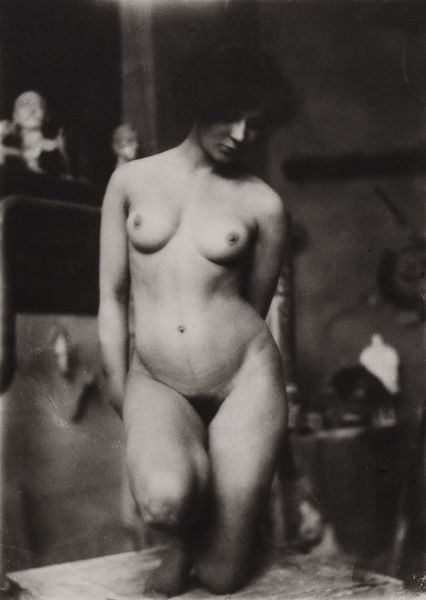
Titel: Aktstudie
Künstler: Heinrich Zille
Standort: Hamburg
Institution: Museum für Kunst und Gewerbe Hamburg
Schlagwörter: akt, frau, silber, gesten, portrait, figur, frauenakt, atelier, mimik, foto, fotografie, photographie, posen, photo, werkstatt, lichtbild, aktdarstellung, atelierfotografie, silbergelatine, studiofotografie, aktfotografie, weibliche, atelierphotographie, aktphotographie, brom, bildwerke, angewandte und bildende kunst, hessische systematik, porträt, silbergelatinepapier, bromsilbergelatinepapier, entwicklungspapier, gelatinepapier, schwarzweißpositivverfahren, silbersalzverfahren, schwarzweißfotografie